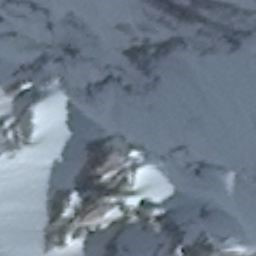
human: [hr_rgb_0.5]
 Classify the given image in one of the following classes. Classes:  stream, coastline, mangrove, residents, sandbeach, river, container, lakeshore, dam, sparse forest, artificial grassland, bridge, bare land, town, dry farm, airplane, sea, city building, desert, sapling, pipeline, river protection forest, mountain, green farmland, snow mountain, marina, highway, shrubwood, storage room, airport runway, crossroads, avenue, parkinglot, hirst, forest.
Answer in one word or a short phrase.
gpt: snow mountain